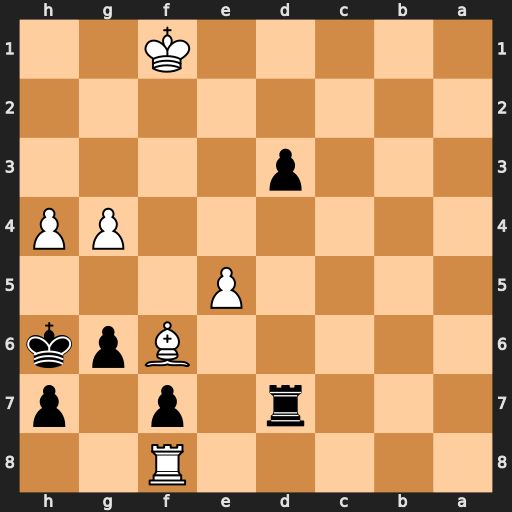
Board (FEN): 5R2/3r1p1p/5Bpk/4P3/6PP/3p4/8/5K2
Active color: b
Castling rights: -
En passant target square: -
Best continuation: d2 Bg5+ Kg7 Bxd2 Kxf8